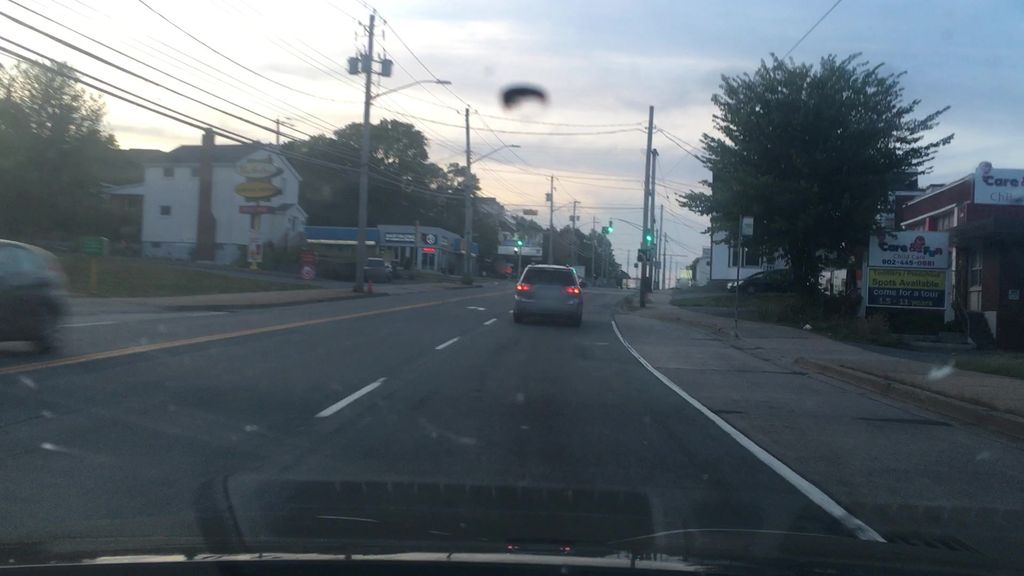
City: halifax